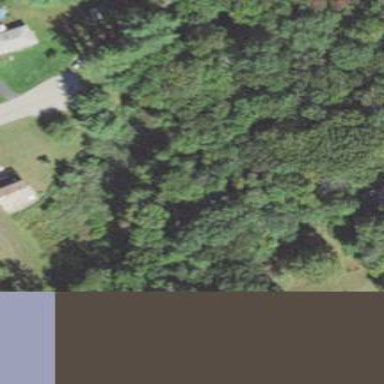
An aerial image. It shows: Nature reserve surrounded by woodland.